Field crop: maize
Growth stage: 1
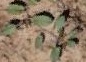
Species: convolvulus